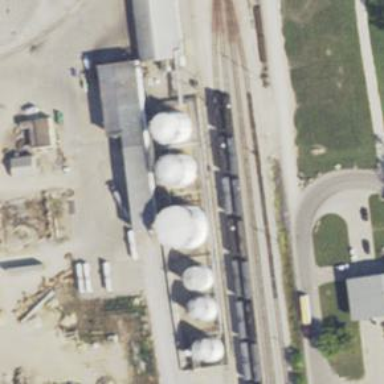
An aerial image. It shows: Rail spur service.